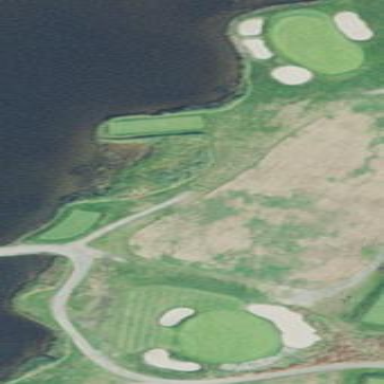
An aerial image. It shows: Area of rough grass used for golf.